Question: I'm trying to set the installer icon of an Adobe AIR application, like in the screenshot below:

but I cannot figure out how to do it. I've specified the icons in the app.xml but nothing is showing up. Any idea how to do this?
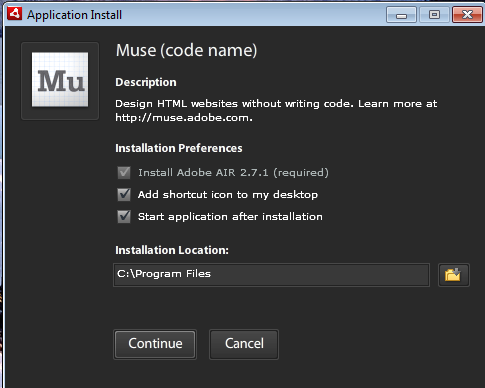
Answer: You have to include the icon images in the AIR packagee as well as reference them in the app.xml file. (Flash and Flash Builder should do this for you, but if you are packaging from the command line, it is easy to forget.) Make sure that they end up in the correct path within the package relative to the main app SWF or HTML file. I/e/ if you reference your icon as "foo/icon.png", it has to be in the "foo" subdirectory within the package.